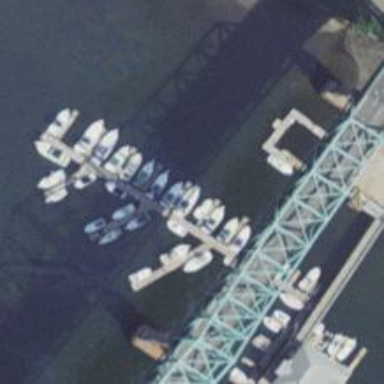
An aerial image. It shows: Man-made pier.